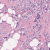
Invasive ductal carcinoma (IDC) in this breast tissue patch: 1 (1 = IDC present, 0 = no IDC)